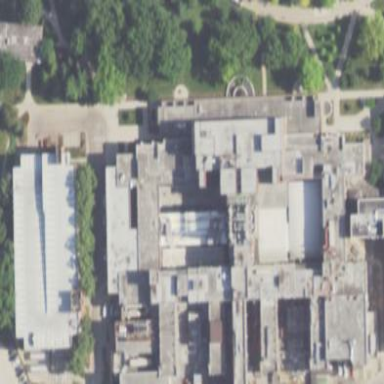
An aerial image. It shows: Part of hospital building.